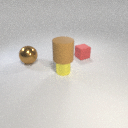
small yellow metal cylinder below large brown rubber cylinder